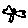
Label: bird